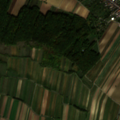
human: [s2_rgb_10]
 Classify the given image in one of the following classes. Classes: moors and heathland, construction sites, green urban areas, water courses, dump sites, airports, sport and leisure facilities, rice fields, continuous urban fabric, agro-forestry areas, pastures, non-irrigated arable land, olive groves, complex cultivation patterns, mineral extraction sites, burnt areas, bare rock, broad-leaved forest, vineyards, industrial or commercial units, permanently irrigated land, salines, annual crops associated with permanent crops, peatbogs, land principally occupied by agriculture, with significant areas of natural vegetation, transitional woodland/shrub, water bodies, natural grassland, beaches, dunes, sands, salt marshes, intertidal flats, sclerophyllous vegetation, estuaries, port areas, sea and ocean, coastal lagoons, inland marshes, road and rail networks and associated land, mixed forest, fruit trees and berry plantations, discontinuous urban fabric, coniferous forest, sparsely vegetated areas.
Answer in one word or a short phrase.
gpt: discontinuous urban fabric, non-irrigated arable land, vineyards, broad-leaved forest, natural grassland